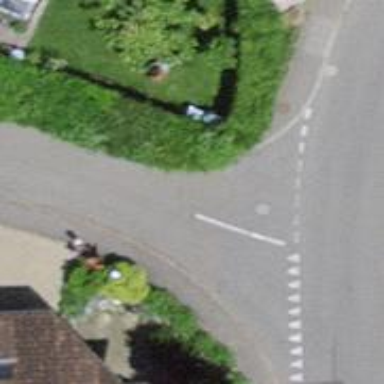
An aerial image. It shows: Hedge barrier.